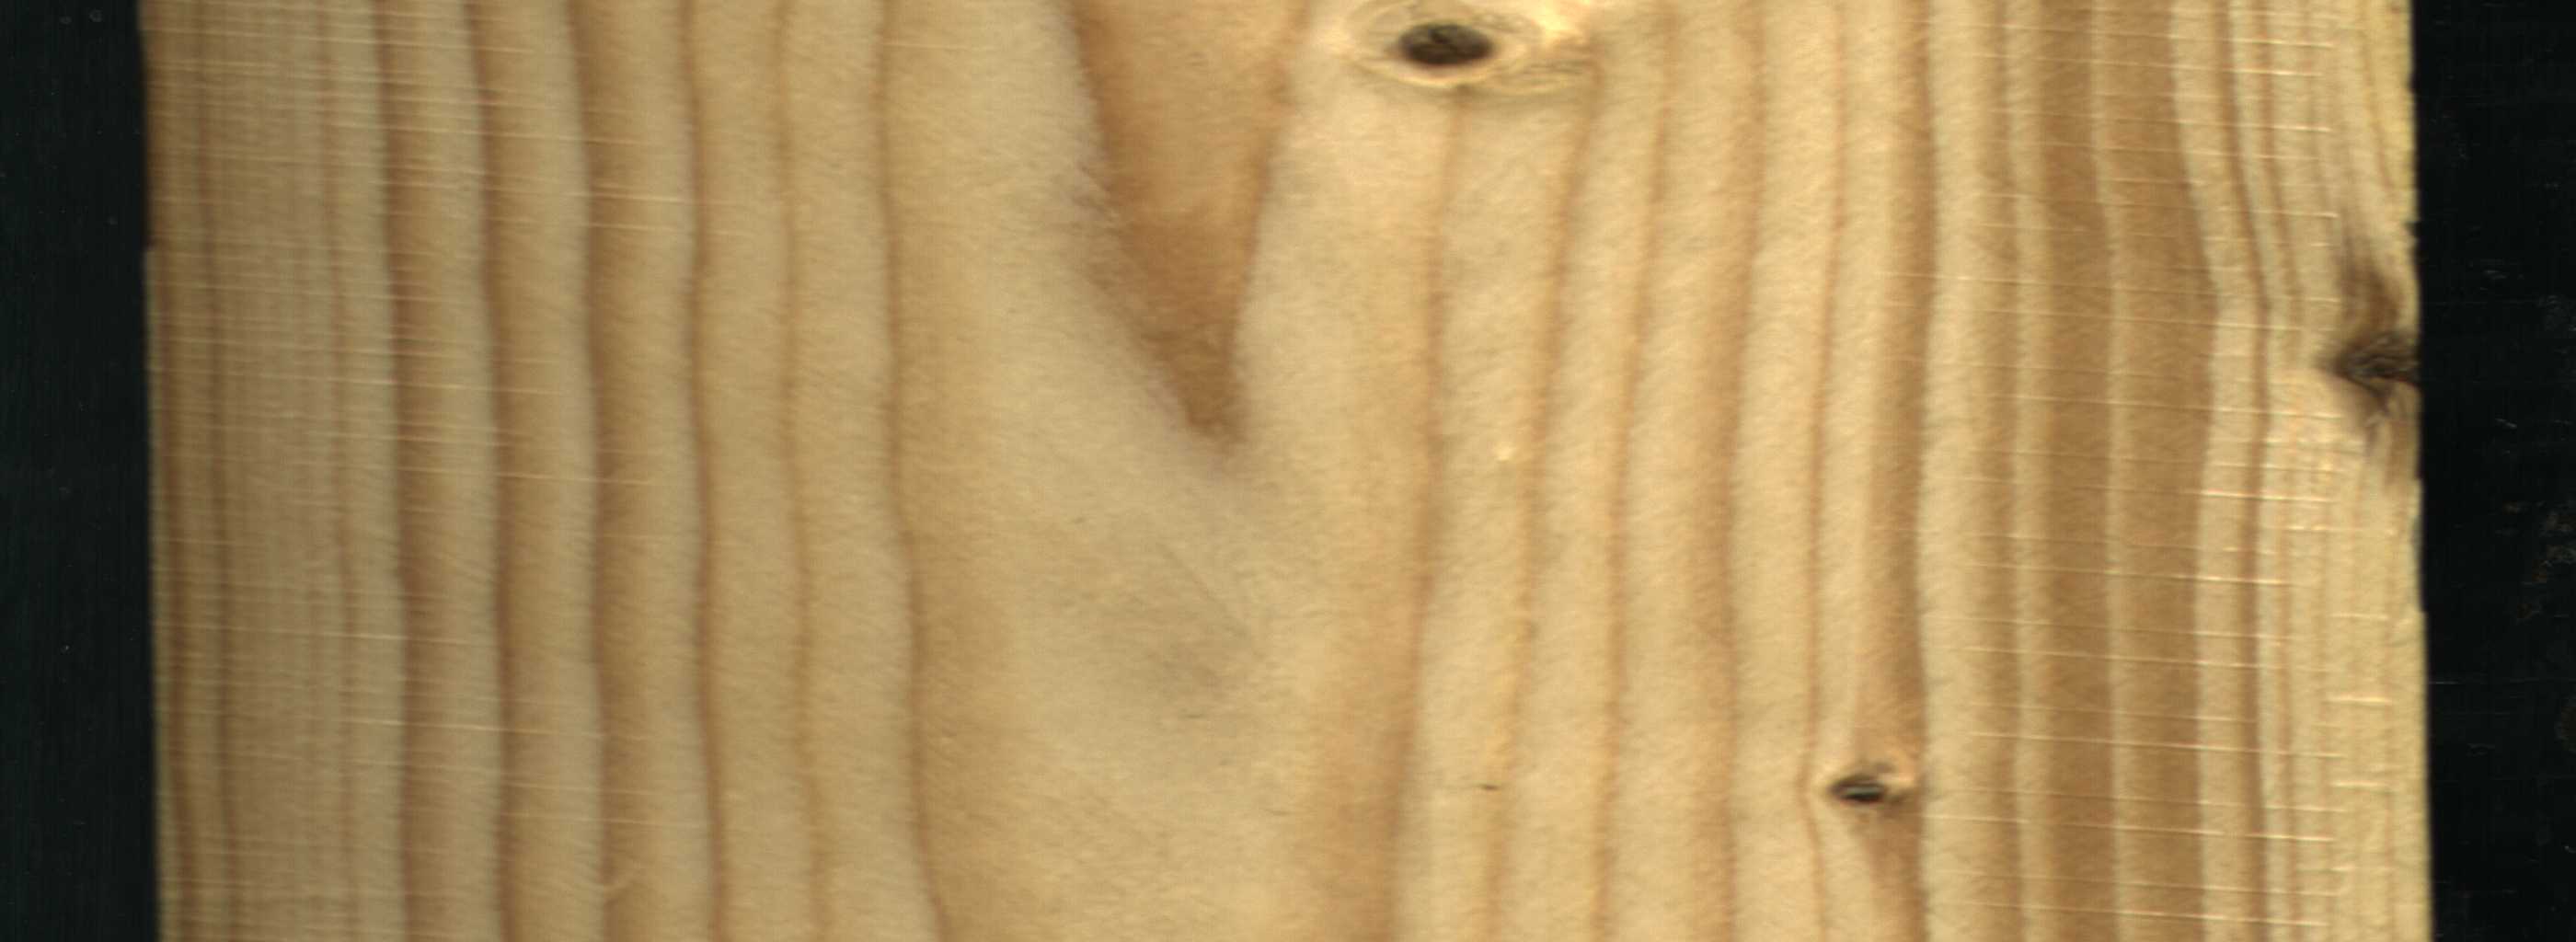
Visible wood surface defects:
Quartzity
Dead_Knot
Dead_Knot
Dead_Knot